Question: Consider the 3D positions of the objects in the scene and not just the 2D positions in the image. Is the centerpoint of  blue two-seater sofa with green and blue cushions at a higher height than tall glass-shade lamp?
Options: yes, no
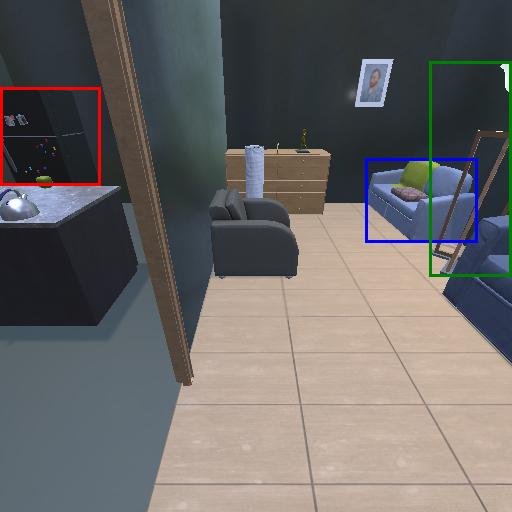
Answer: yes